Question: i am trying loading and saving data by Robert Harvey code in <URL> topic. i can save.
but load process is not success full.
i have tried :
'''
var list = XmlHelper.FromXmlFile<List<Item>>(@"c:
older
ile.xml");
'''
i did not find the correct namespase for Item
'''
var list = XmlHelper.FromXmlFile<List<Array>>(@"c:
older
ile.xml");
{"Object reference not set to an instance of an object."}
var list = XmlHelper.FromXmlFile<List<ArrayList>>(@"c:
older
ile.xml");
{"<ArrayOfAnyType xmlns=''> was not expected."}
var list = XmlHelper.FromXmlFile<List<Double>>(@"c:
older
ile.xml");
{"<ArrayOfAnyType xmlns=''> was not expected."}
'''
but all of them have error which listed below them.
i want to retrieve those number in form of arraylist or double[];
the XML content :

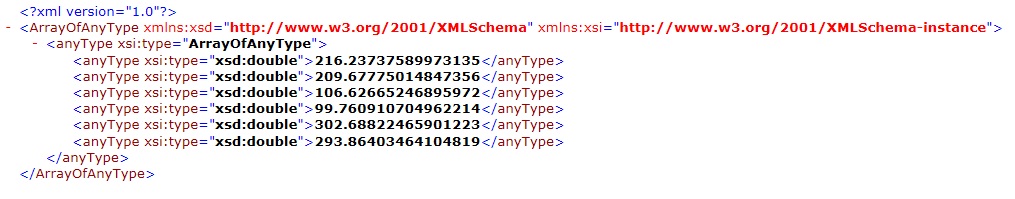
Answer: First Load the Document:
'''
var doc = XDocument.Load("c:\somefile.xml");
'''
Then you can access the Elements with
'''
XElement xe = doc.Element("Name of the Element");
'''
If you got more than one Element with the same name you can get them with:
'''
IEnumerable<XElement> xe = doc.Elements("Name of the Element");
'''
You can Access Attributes kind of similar:
'''
XAttribute xa = doc.Attribute("Name of the Attribute");
'''
and
'''
IEnumerable<XAttribute> xa = doc.Attributes("name");
'''
don't forget to always do null checks.
I hope this helps.